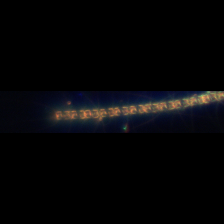
Taxon: Chaetoceros
Group: Diatoms